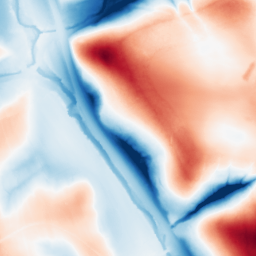
Category: trend_removal
Decomposition family: local_polynomial
Decomposition parameters: window_size: 101
degree: 1
Upsampling method: linear_exact
Upsampling parameters: scale: 8
Upsampling scale: 8